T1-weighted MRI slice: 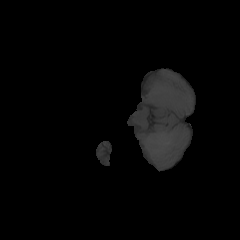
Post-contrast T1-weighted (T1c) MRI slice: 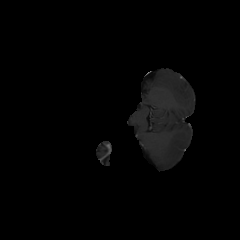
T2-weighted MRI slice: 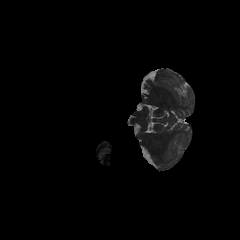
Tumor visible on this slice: no